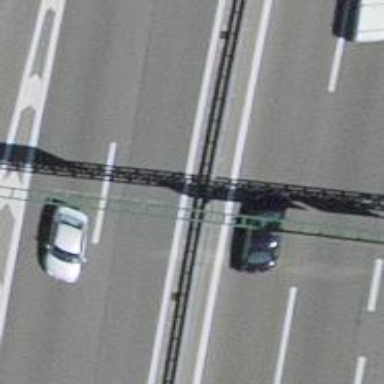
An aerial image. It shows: Gantry structure.